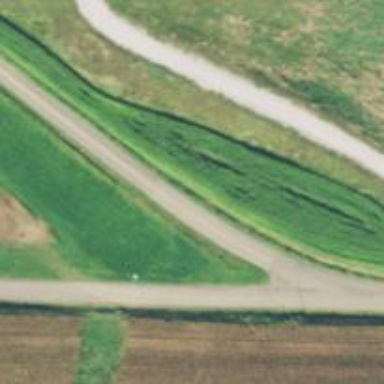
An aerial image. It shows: Tertiary road.